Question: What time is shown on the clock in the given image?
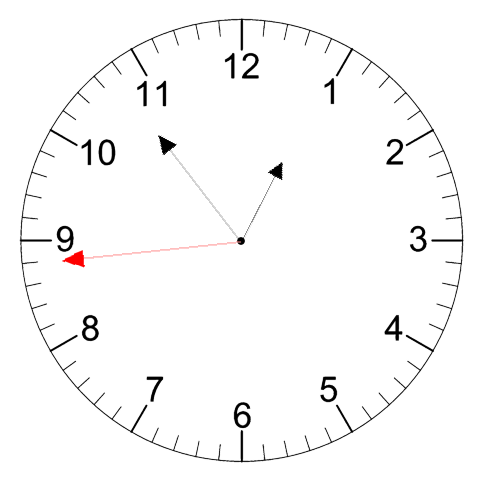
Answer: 12:53:44